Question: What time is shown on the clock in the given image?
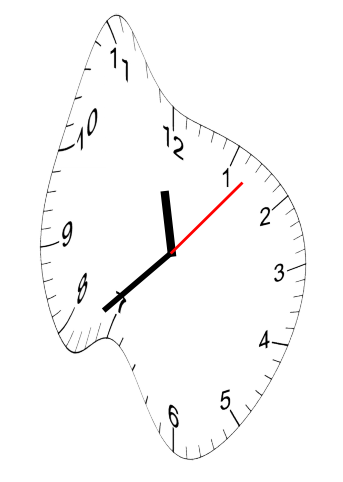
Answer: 11:38:07